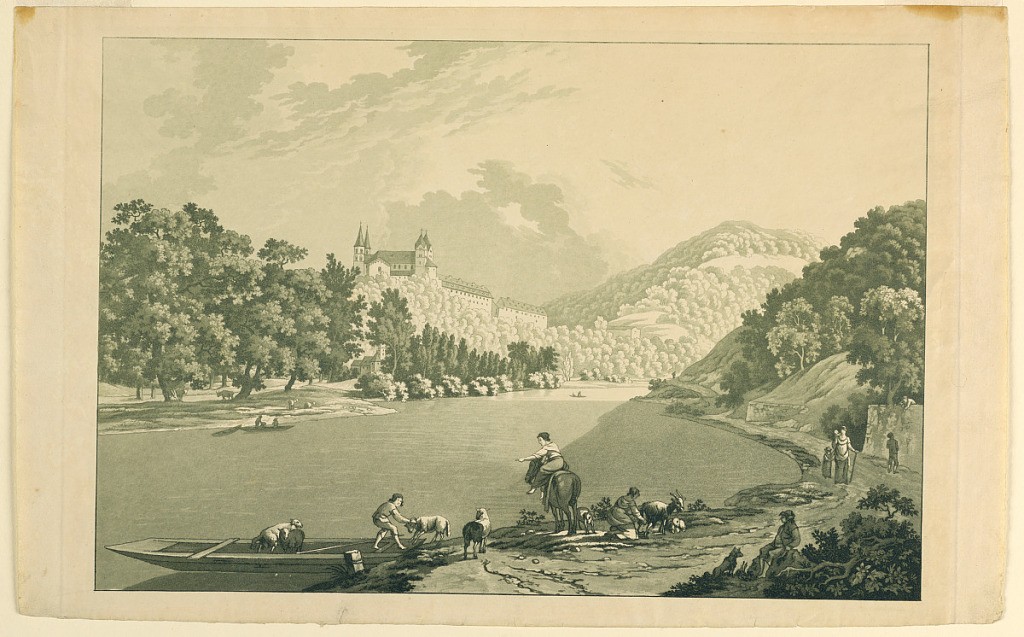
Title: Monastery on a River
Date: ca. 1780
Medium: Aquatint on paper
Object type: Print
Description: Monastery on a River.